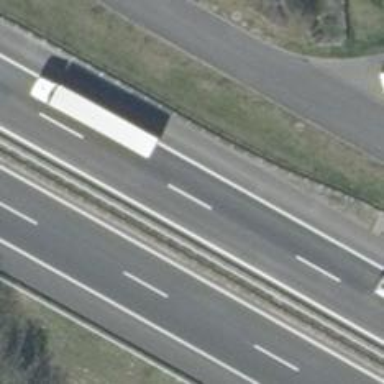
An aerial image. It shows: Concrete motorway.